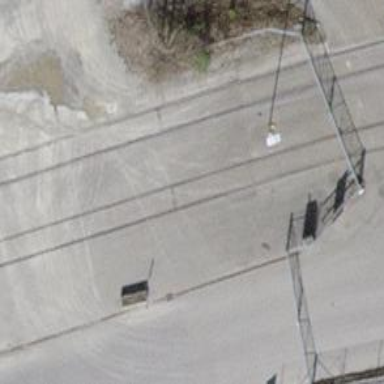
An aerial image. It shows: Single railway spur track.